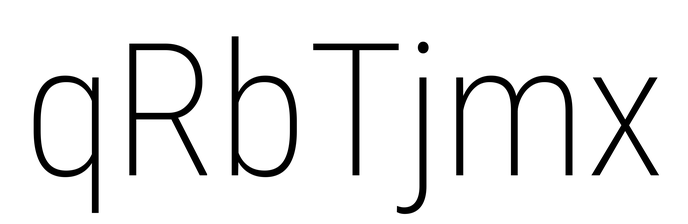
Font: Roboto_Condensed_ExtraLight